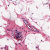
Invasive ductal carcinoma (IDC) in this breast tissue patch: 0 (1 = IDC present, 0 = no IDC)